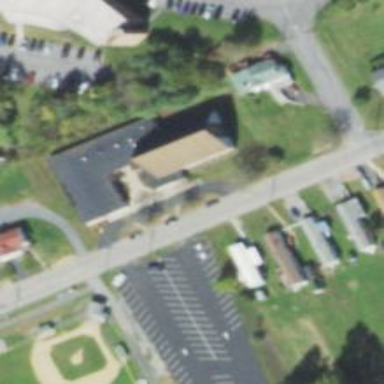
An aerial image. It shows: Building serving as place of worship.